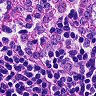
Metastatic tissue present: no